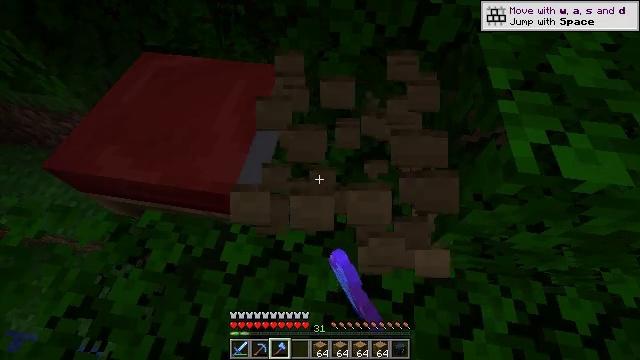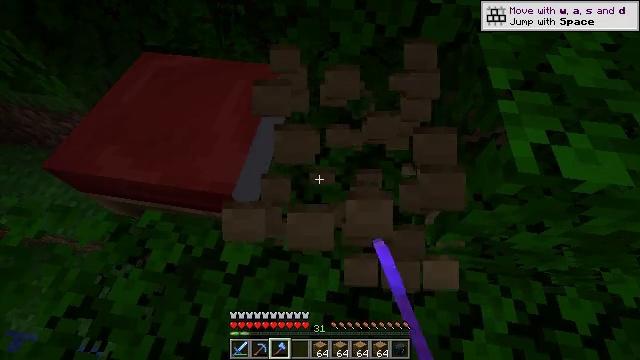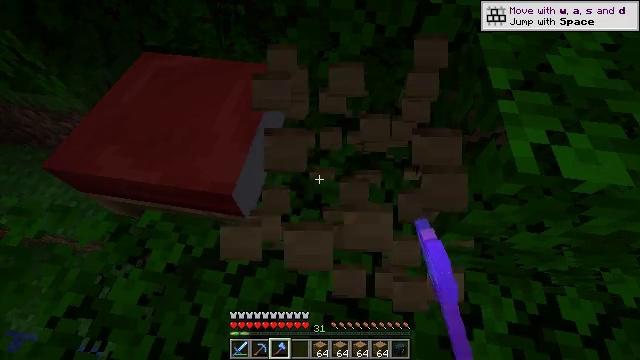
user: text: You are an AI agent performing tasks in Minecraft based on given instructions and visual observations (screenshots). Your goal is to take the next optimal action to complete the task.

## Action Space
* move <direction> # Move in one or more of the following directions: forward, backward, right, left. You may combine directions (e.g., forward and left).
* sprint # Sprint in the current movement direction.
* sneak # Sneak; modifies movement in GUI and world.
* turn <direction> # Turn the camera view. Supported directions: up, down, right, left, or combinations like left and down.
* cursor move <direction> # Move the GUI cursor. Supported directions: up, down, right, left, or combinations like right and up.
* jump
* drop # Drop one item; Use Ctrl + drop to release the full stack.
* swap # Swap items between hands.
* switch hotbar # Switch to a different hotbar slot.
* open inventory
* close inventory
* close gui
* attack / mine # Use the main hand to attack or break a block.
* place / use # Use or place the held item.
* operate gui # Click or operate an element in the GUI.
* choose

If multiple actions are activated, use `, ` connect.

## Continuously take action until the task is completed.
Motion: motion action
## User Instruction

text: Left click to break the red bed.
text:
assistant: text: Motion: no_op
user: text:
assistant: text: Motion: no_op
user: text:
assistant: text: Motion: no_op